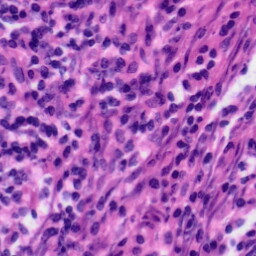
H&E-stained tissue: Tonsil